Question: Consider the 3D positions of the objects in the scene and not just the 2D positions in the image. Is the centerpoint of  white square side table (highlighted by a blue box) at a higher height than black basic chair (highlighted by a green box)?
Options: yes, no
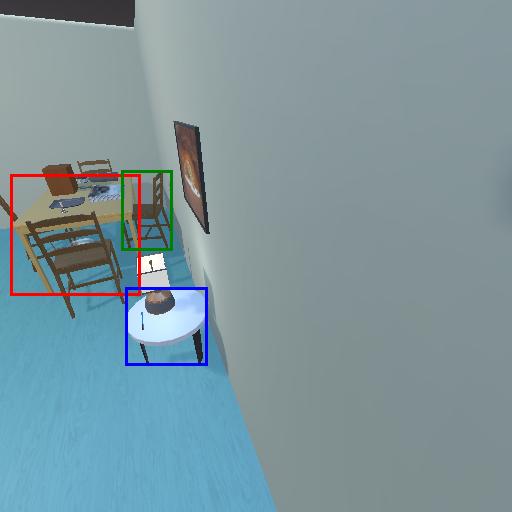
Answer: yes